Question: I'm trying to understand how to properly publish and consume events by using using masstransit and azure service bus. I want to use interfaces as my message contract and my events inherits a hierarchy of interfaces.
My consumers will consume multiple types of events; from what I understand "ReceiveEndpoint" is then the best option as "SubscriptionEndpoint" specifies a single message type.
I'm aware that polymorphism is not supported by ASB.
When setting up a receive endpoint for a single event interface, a subscription is created for each level in the heirarchy:

'''
public interface IBasiestEventInterface { string P1 { get; } }
public interface IBaserEventInterface : IBasiestEventInterface { string P2 { get; } }
public interface IBaseEventInterface : IBaserEventInterface { string P3 { get; } }
public class TheEvent : IBaseEventInterface
{
public string P1 { get; } = "A";
public string P2 { get; } = "B";
public string P3 { get; } = "C";
}
[TestFixture]
public class MassTransitTests
{
[Test]
public async Task CanBeConsumedAsInterfaceType()
{
var semaphore = new SemaphoreSlim(0);
var publisher = Bus.Factory.CreateUsingAzureServiceBus(c =>
{
c.Host(MassTransitTestsHelper.BusConnectionString, h => { });
});
var consumer1 = Bus.Factory.CreateUsingAzureServiceBus(c =>
{
c.Host(MassTransitTestsHelper.BusConnectionString, h => { });
c.ReceiveEndpoint("test_receive_endpoint", e =>
{
e.Handler((MessageHandler<IBaseEventInterface>) (_ =>
{
semaphore.Release();
return Task.CompletedTask;
}));
});
});
await publisher.StartAsync();
await consumer1.StartAsync();
await publisher.Publish<IBaseEventInterface>(new TheEvent());
(await semaphore.WaitAsync(10.Seconds())).Should().BeTrue();
}
}
'''
Message is received as expected. It looks like the "forward to" to property in the subscriptions correlates to the hierarchy levels. Is the purpose of the additional subscriptions to add polymorphic event dispatching upon Azure Service Bus?
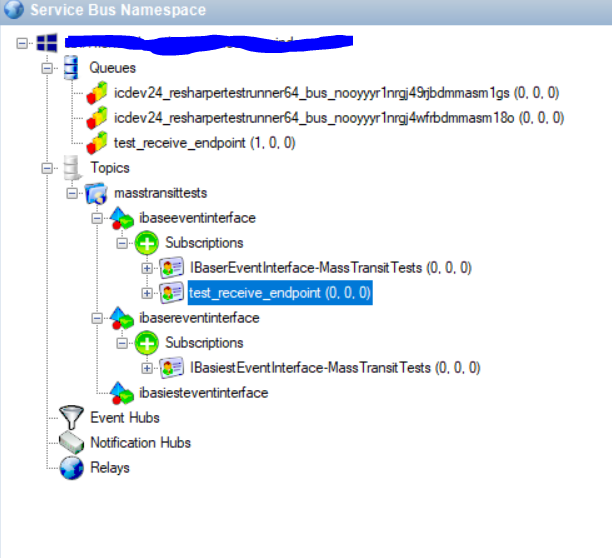
Answer: Yes, polymorphic subscriptions were added to Azure Service Bus, which is why you are seeing the additional subscriptions. So you can subscribe to the interfaces in your consumers and publish whatever types you want, and the implemented interfaces should be routed appropriately just like RabbitMQ.